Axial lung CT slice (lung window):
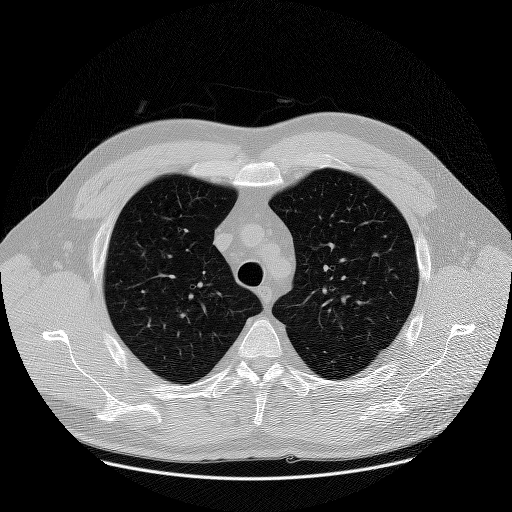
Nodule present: no